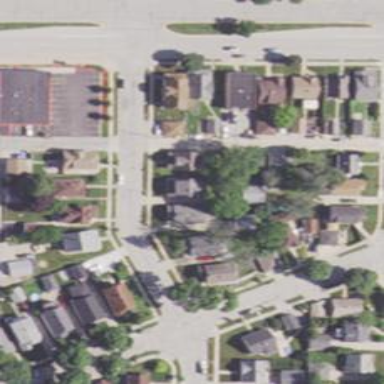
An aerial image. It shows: Alley classified as service road.